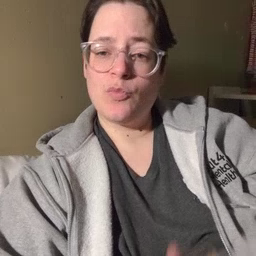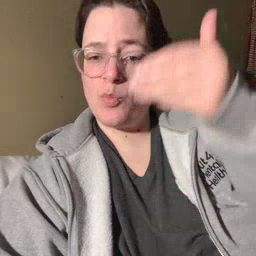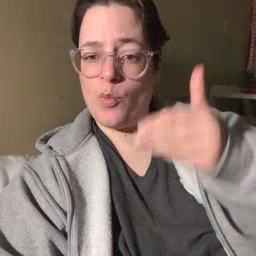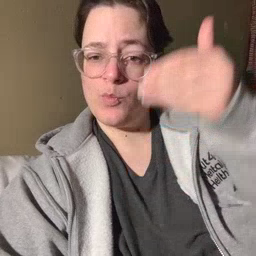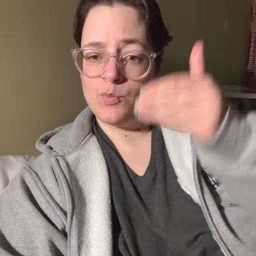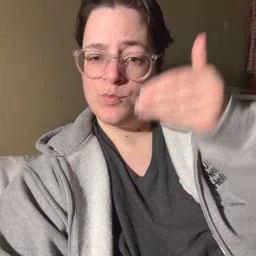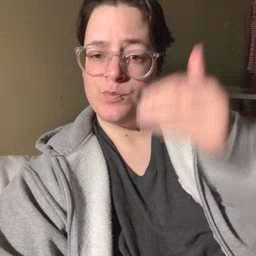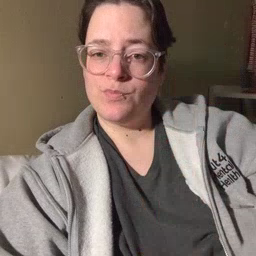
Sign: glasswindow